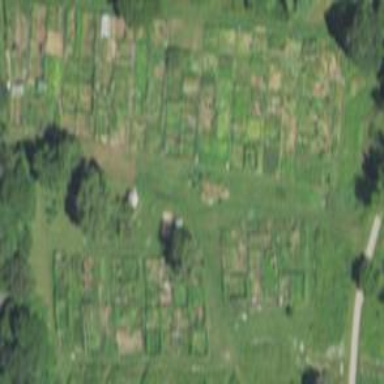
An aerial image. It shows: Area designated for allotments.